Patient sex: M
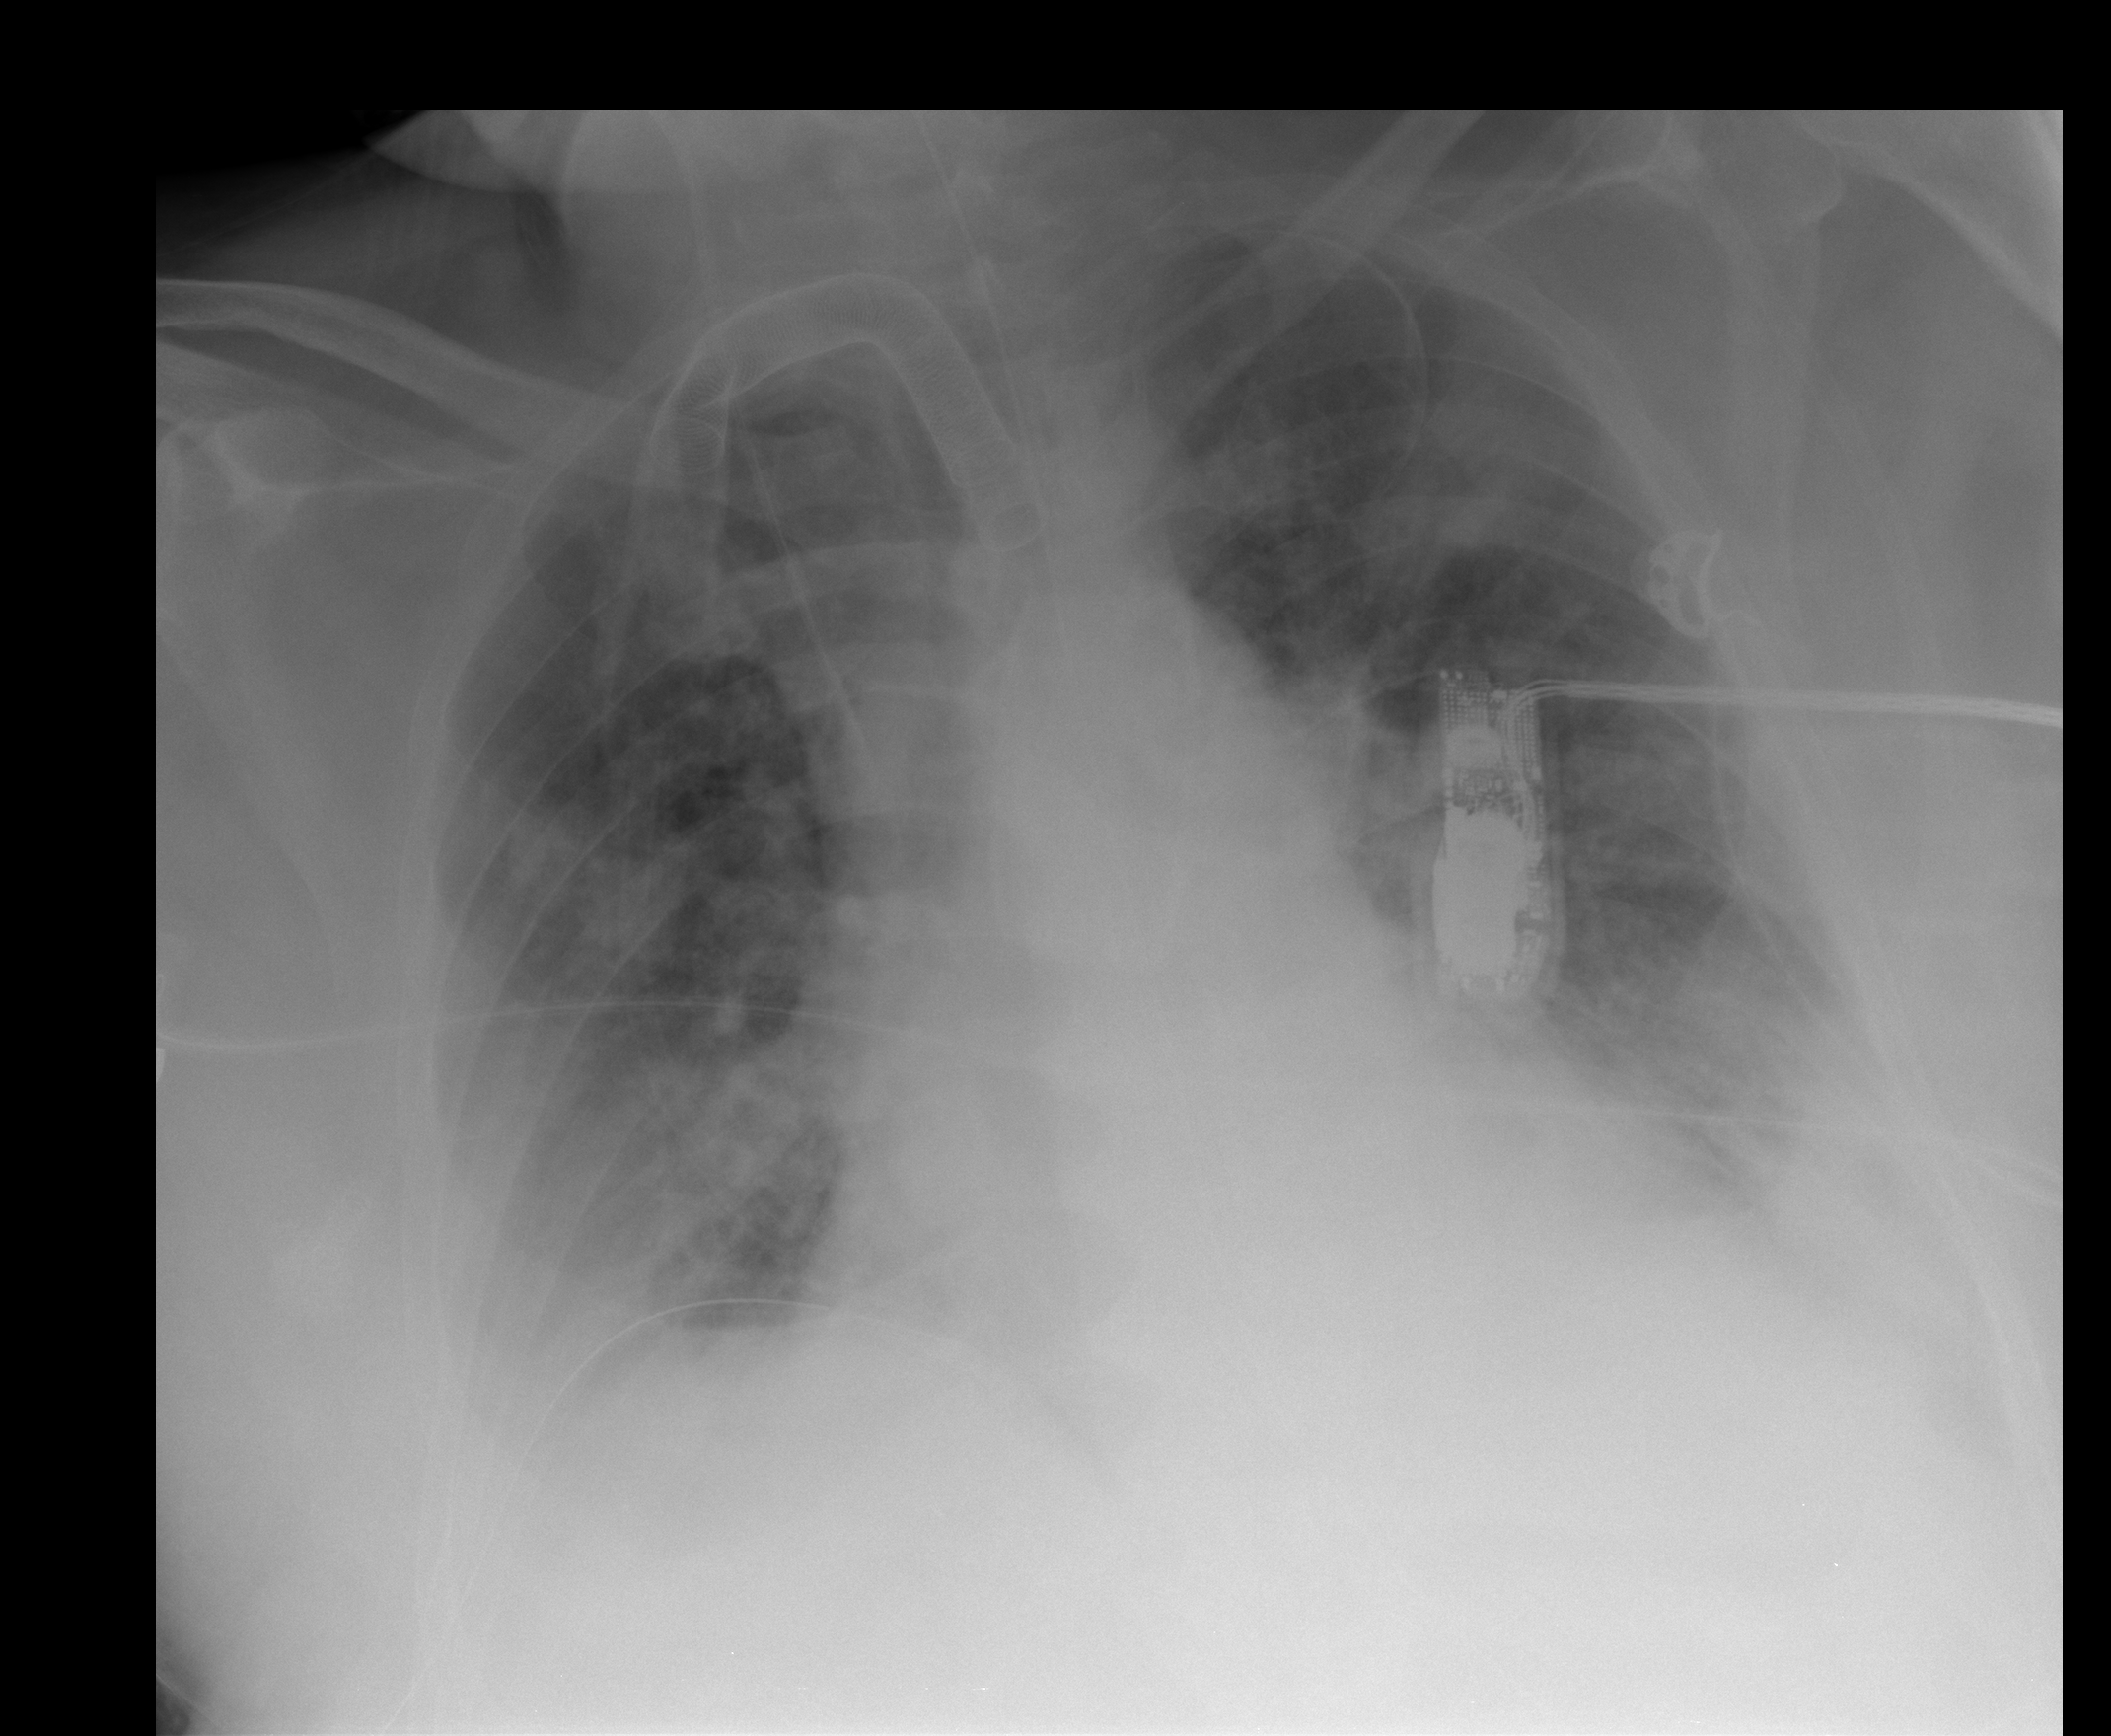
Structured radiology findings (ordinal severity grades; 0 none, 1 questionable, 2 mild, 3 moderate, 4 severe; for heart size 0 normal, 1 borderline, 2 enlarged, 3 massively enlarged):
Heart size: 2
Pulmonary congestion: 3
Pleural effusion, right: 2
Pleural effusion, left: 3
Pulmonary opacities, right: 2
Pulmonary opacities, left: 2
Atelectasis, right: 2
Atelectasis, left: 2